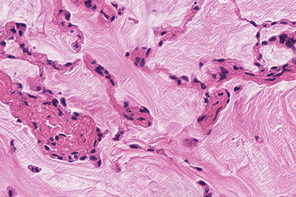
Tumor epithelial tissue: no
Tumor-associated stroma tissue: no
Normal tissue: yes